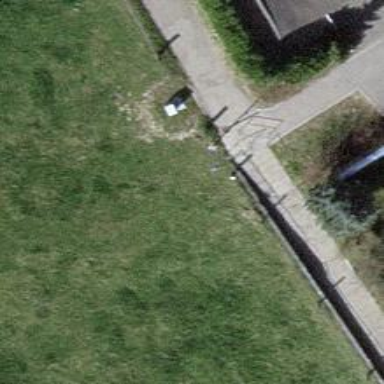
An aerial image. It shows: Cycle barrier.